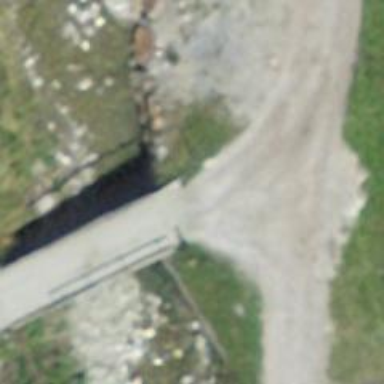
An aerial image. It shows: Bridge over grade2 track.